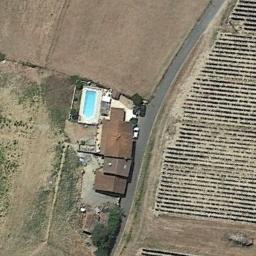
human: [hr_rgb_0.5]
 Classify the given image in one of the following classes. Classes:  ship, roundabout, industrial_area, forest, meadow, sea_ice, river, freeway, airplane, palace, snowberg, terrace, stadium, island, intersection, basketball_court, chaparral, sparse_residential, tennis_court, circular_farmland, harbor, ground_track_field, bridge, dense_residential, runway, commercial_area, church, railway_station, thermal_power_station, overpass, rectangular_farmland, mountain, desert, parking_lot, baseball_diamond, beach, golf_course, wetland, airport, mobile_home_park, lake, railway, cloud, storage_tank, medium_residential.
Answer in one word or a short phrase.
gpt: sparse_residential